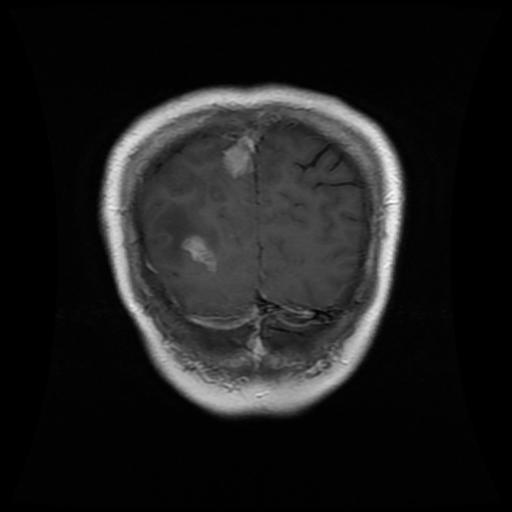
Label: glioma